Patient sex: F
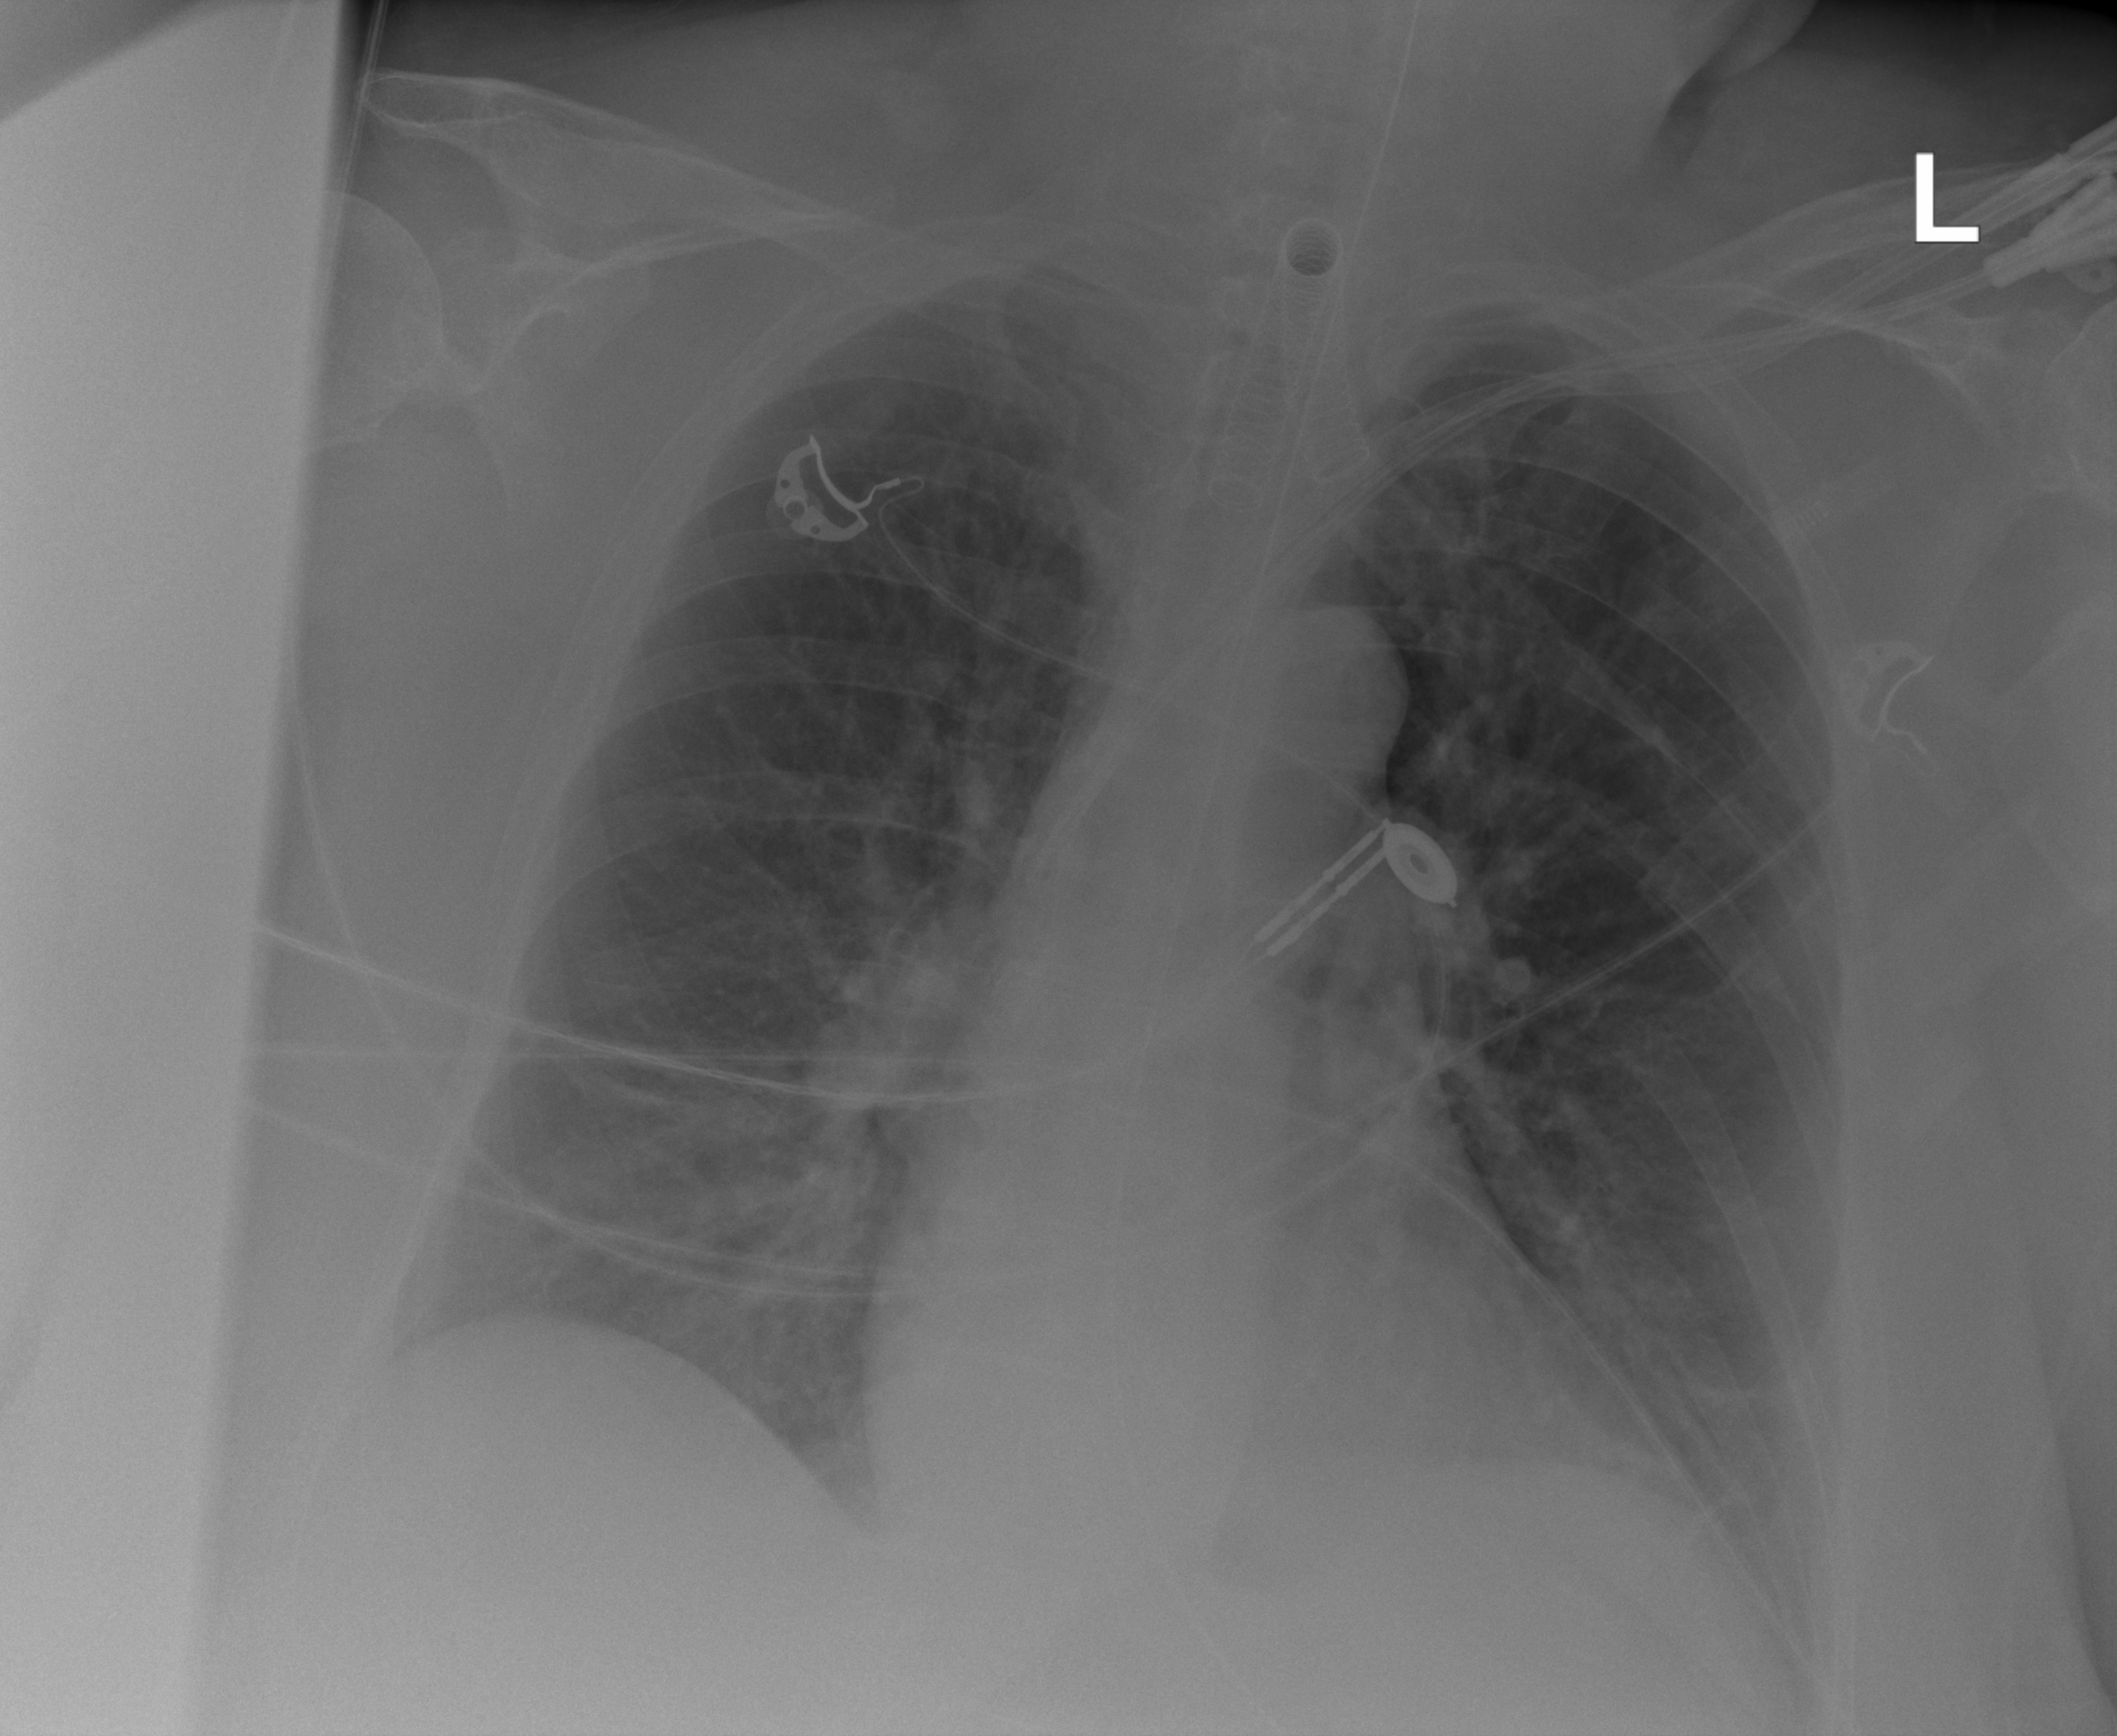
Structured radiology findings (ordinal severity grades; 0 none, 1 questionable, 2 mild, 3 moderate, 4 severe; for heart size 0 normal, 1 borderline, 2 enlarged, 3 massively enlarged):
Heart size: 1
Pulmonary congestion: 2
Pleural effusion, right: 0
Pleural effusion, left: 0
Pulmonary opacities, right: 0
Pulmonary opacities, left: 0
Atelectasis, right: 2
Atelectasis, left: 2